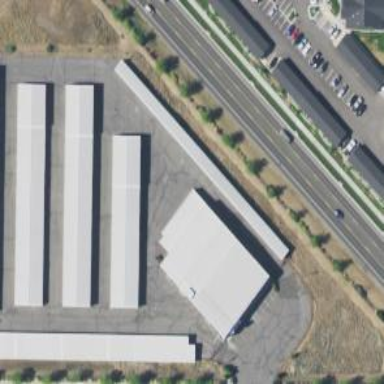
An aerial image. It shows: Commercial area with storage rental shop.